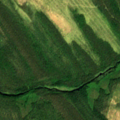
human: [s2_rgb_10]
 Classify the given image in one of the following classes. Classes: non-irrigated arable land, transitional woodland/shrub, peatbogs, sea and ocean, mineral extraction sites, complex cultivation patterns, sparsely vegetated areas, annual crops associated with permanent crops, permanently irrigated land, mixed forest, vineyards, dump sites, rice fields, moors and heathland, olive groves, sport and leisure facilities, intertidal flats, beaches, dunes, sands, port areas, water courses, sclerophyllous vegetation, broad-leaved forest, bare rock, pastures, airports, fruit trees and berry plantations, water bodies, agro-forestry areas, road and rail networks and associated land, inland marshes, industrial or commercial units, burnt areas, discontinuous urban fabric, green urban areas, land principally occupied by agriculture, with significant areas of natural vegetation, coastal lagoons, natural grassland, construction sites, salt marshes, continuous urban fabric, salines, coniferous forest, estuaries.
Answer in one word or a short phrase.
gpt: coniferous forest, peatbogs